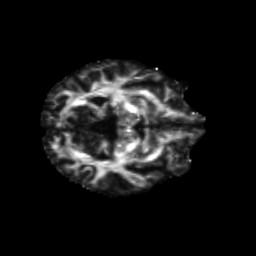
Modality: FA
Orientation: axial
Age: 67
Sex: male
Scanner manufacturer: siemens
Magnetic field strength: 3 T
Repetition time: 4.71 s
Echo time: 0.0906 s